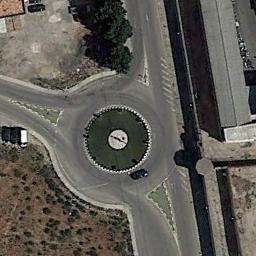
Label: roundabout